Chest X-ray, AP view. Patient: 11 years old, sex F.
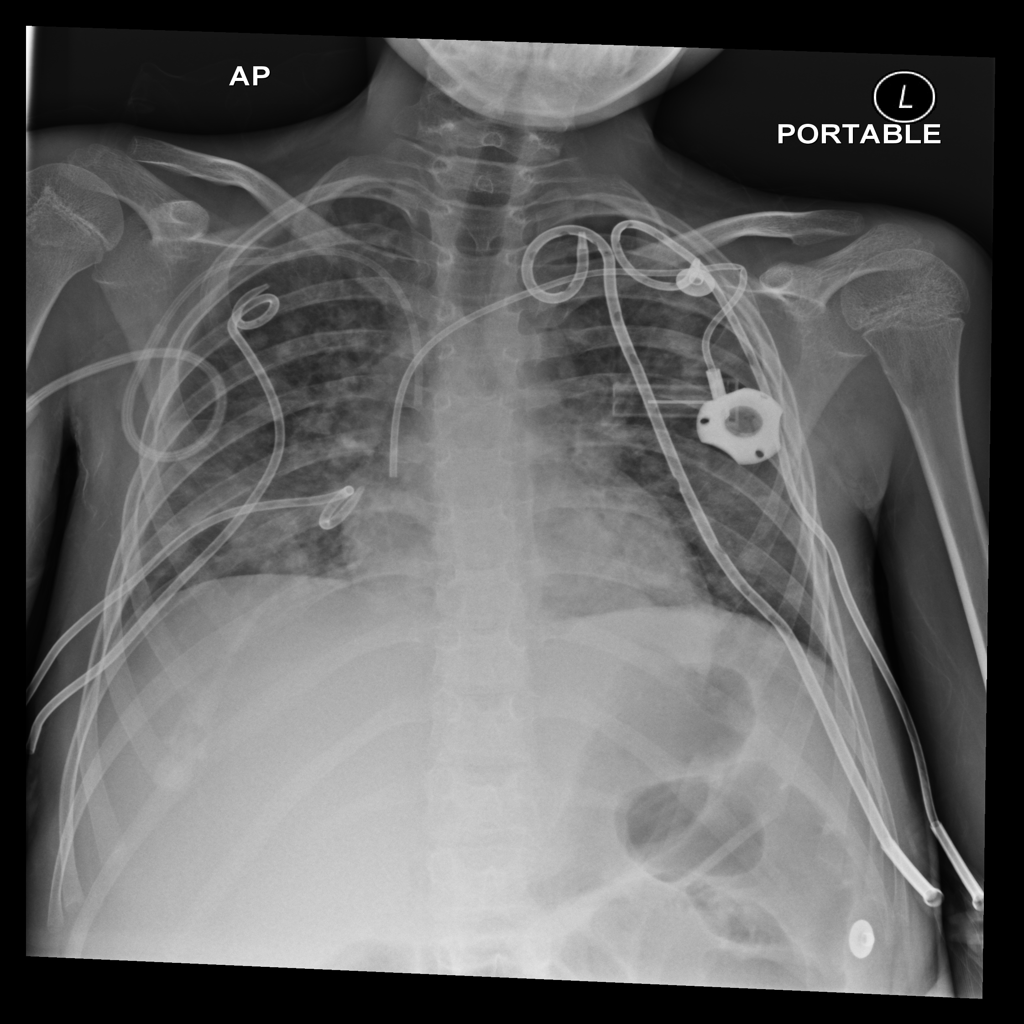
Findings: Effusion, Pneumothorax